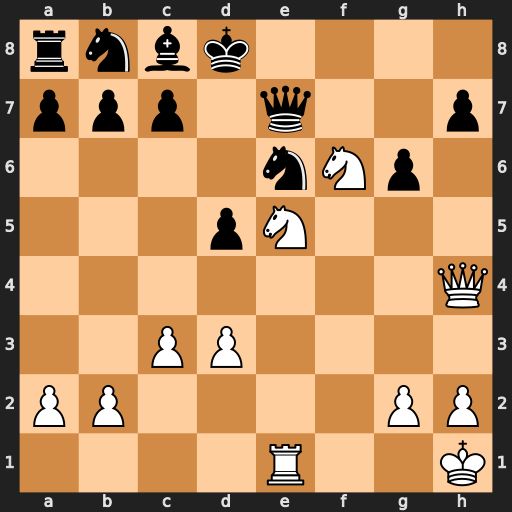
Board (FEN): rnbk4/ppp1q2p/4nNp1/3pN3/7Q/2PP4/PP4PP/4R2K
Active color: w
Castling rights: -
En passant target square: -
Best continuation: Nxg6 hxg6 Qh8+